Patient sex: F
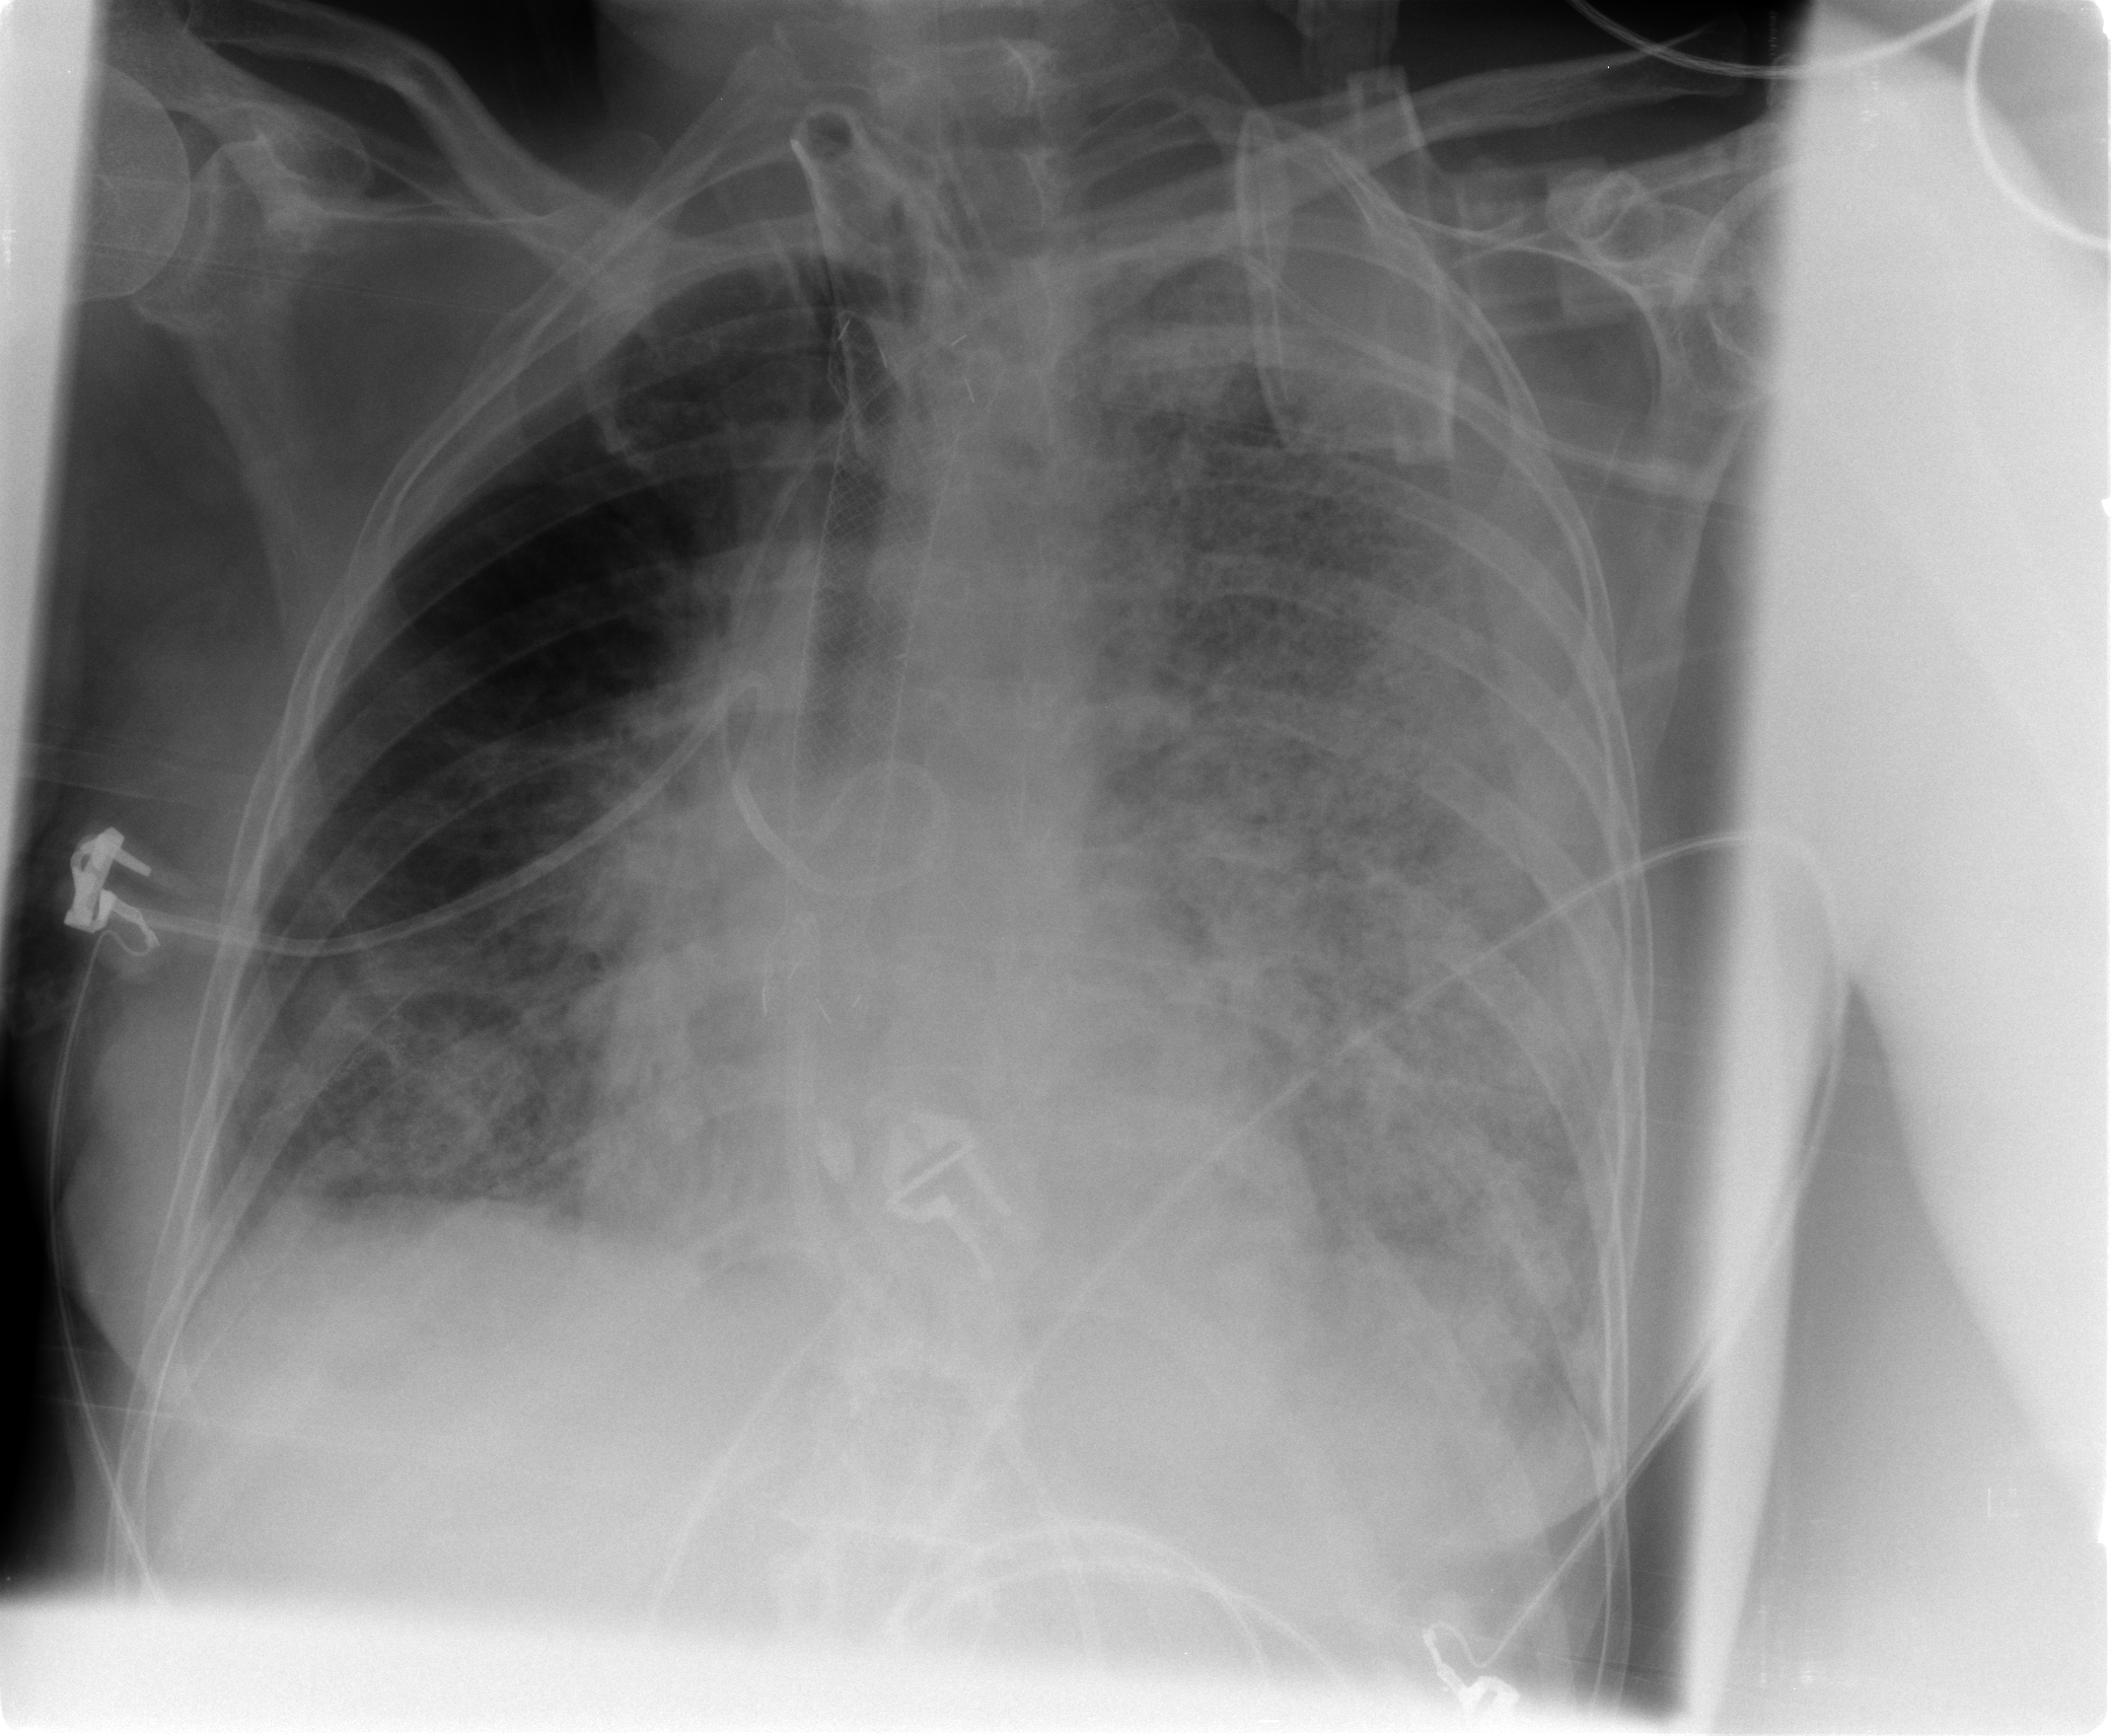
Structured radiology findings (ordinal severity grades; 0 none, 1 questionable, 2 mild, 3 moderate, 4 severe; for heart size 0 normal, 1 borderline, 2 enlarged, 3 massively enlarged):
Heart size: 0
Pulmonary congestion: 2
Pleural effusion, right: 3
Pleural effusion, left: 3
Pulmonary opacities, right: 2
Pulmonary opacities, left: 4
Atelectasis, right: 3
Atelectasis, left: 3